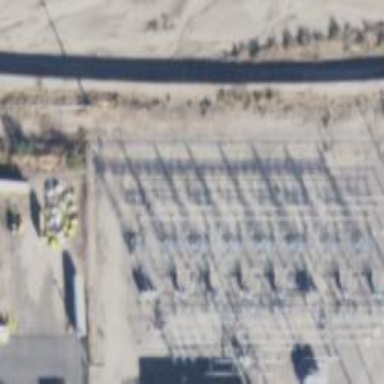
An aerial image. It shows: Switch used for power control.